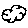
Label: cloud